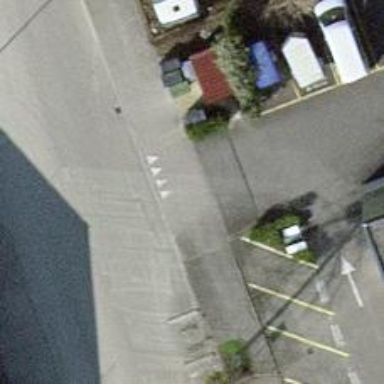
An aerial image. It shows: Paved parking aisle with sidewalk.